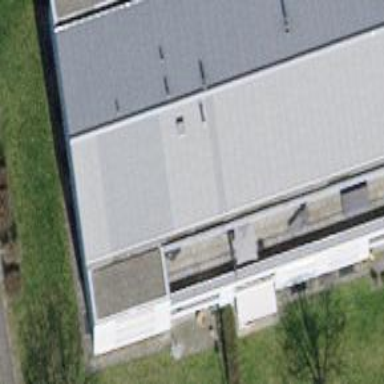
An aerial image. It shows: Flat-roofed building.